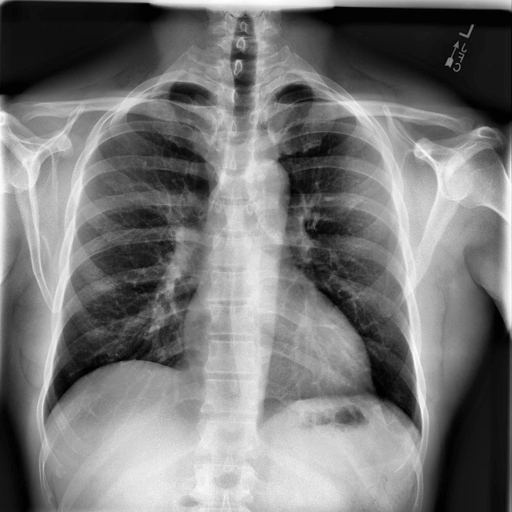
Finding: NORMAL